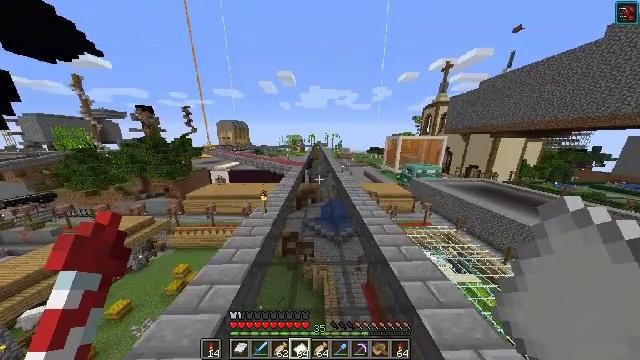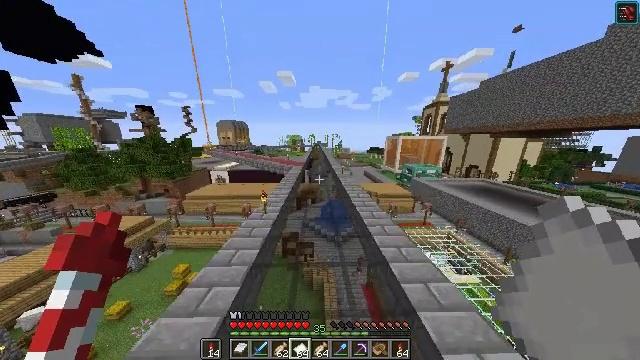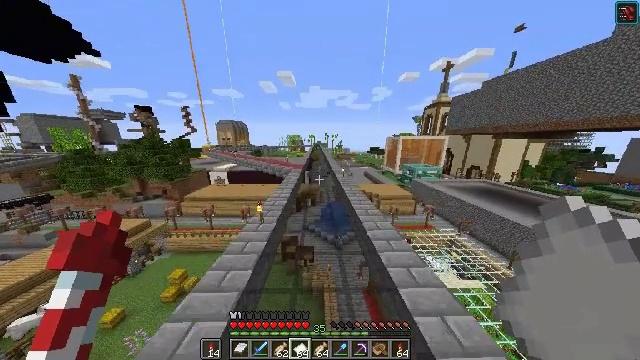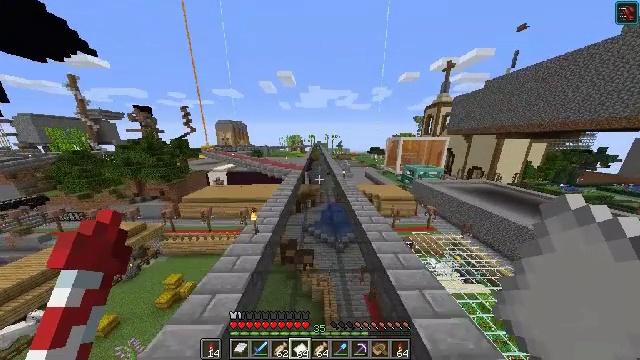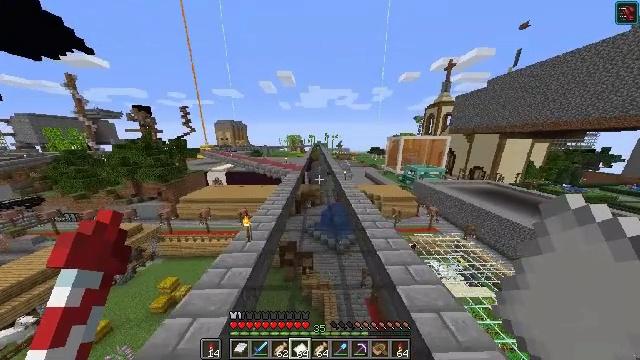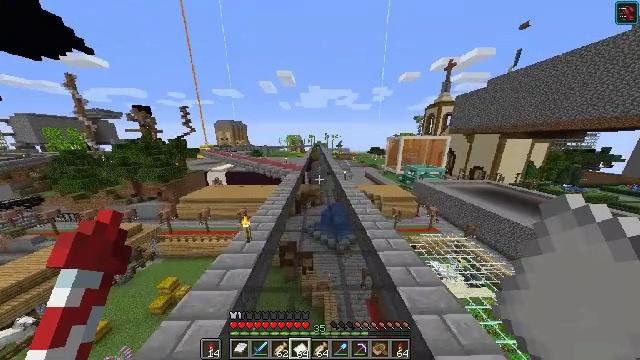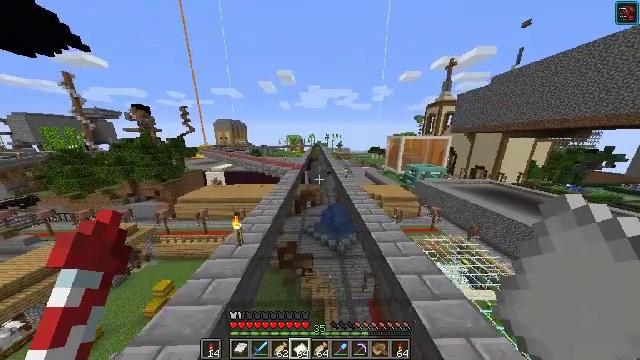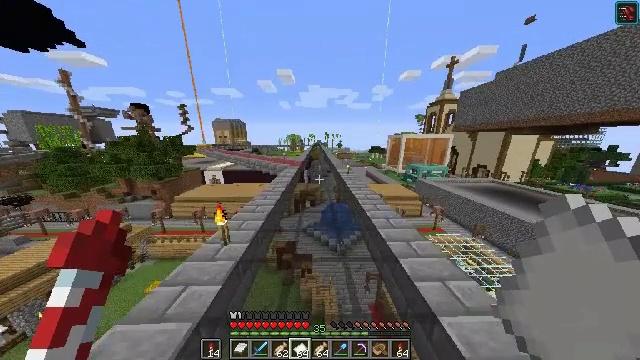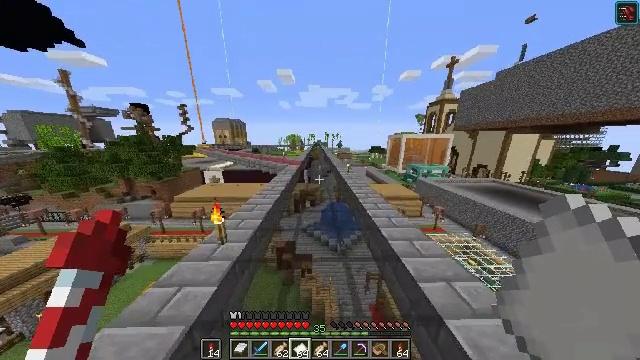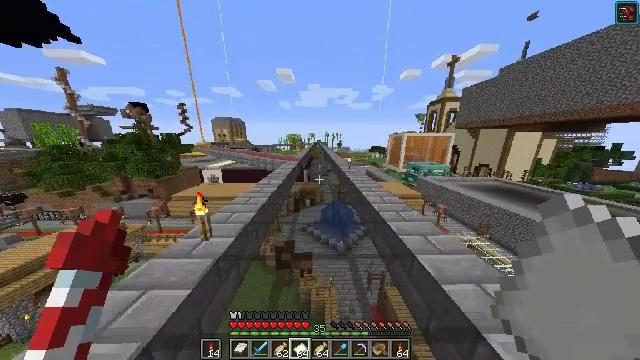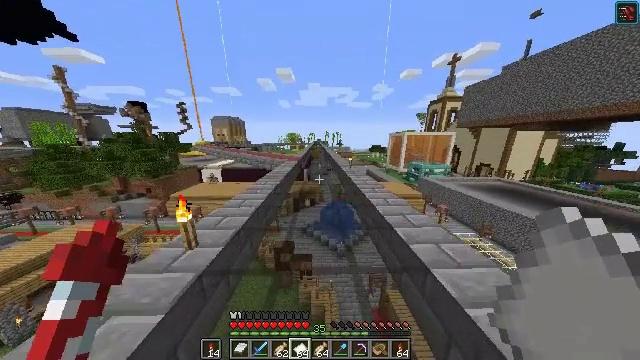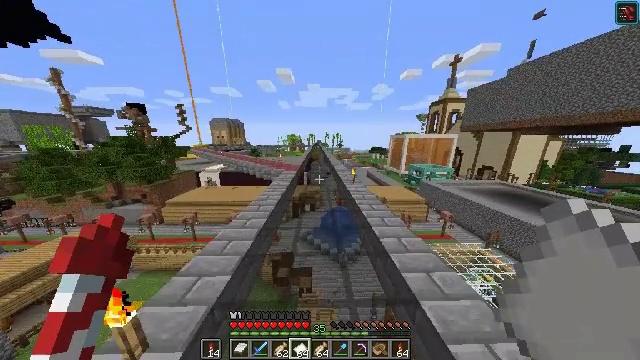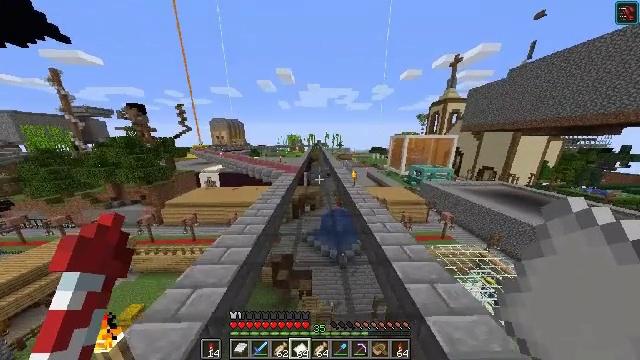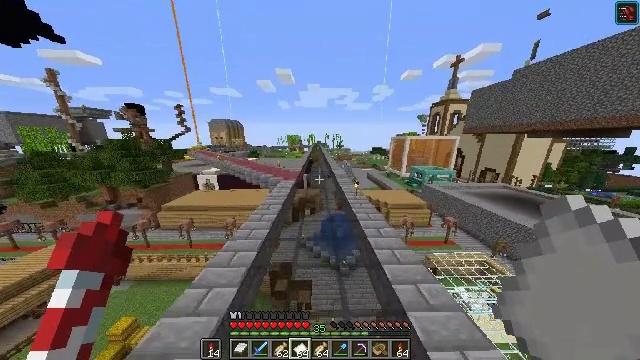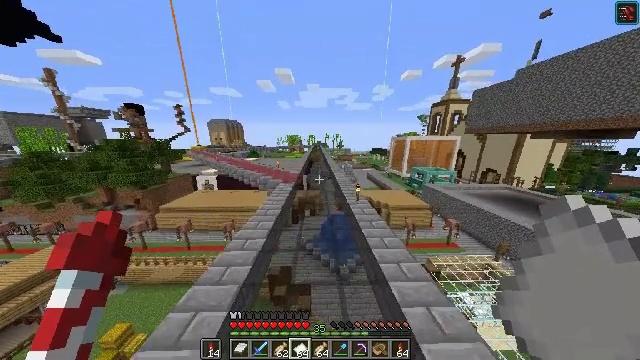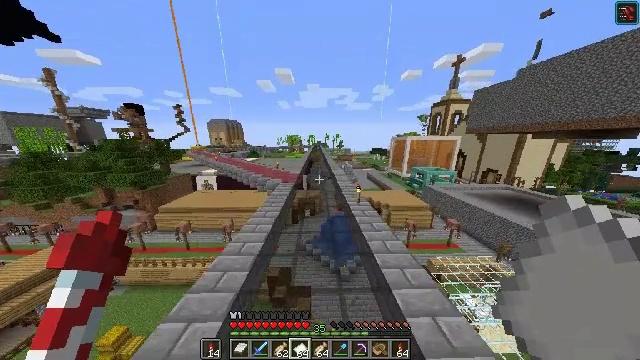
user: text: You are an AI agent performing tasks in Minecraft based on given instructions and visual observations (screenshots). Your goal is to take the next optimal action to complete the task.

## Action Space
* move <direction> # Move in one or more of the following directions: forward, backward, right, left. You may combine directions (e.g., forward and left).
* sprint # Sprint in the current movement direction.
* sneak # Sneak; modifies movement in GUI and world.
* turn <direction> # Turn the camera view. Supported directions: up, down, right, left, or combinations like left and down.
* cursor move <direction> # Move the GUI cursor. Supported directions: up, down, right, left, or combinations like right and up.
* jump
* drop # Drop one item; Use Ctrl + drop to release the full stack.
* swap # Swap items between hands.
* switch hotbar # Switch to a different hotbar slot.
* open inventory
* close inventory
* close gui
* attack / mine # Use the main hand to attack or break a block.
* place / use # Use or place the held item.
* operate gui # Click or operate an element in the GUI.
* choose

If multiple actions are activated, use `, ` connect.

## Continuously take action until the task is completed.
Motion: motion action
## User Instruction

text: Interact with the crafting table and create a map.
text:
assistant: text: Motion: move forward, jump
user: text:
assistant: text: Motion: move forward, jump
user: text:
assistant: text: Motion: move forward, jump
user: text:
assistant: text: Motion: move forward, jump
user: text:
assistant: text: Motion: move forward, jump
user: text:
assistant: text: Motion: move forward, jump
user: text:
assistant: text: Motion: move forward, jump
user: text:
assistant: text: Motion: move forward, jump
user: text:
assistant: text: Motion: move forward, jump
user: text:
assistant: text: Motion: move forward, jump
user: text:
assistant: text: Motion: move forward, jump
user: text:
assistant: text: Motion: move forward, jump
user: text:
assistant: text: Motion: move forward, jump
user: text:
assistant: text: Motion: move forward, jump
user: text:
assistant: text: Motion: move forward, jump
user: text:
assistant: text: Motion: move forward, jump
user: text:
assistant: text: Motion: move forward, jump
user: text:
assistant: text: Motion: move forward
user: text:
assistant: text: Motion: move forward
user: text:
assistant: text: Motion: move forward
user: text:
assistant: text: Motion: move forward
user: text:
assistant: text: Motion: move forward
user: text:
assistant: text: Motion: move forward, turn left and up
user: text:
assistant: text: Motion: move forward, turn left and up
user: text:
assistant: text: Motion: move forward, turn left
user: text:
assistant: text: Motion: move forward
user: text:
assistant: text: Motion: move forward
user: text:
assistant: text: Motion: move forward
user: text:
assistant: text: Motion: move forward
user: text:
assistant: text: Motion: move forward